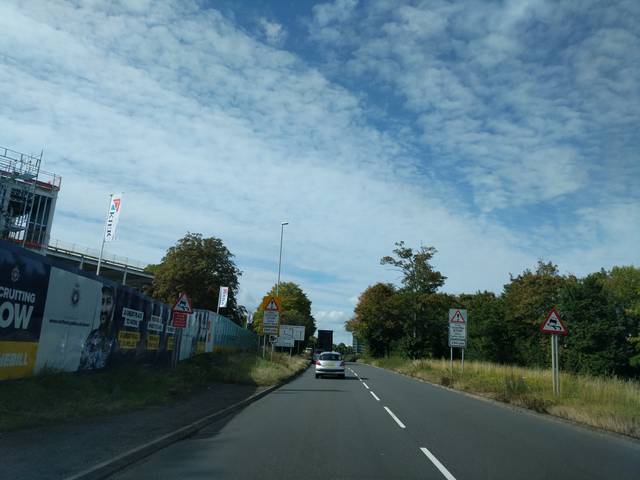
Region: United Kingdom
Coordinates: 52.215, -0.8966